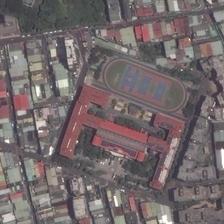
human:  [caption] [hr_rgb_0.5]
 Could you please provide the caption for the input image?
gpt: a narrow road link the old court and small forest .

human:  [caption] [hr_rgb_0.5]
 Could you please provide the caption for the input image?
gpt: many buildings and some green plants are around a playground .

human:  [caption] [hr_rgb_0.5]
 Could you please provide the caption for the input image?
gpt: a playground with basketball field in it is surround by many buildings .

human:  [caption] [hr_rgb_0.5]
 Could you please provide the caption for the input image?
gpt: the standard playground and the red buildings aside make up this square .

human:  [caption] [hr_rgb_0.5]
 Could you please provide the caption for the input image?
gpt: a playground with a basketball field is surrounded by many houses and a piece of green plants .